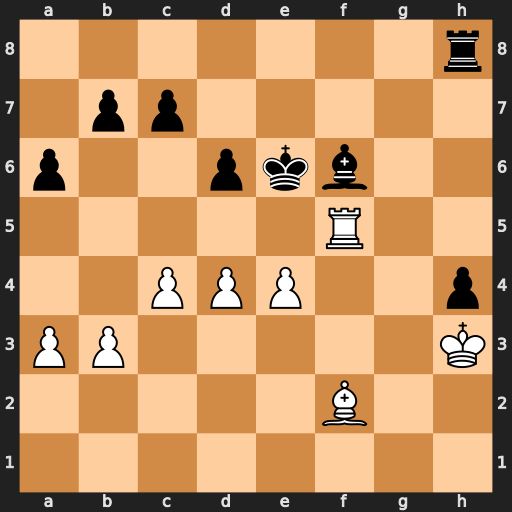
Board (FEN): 7r/1pp5/p2pkb2/5R2/2PPP2p/PP5K/5B2/8
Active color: w
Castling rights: -
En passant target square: -
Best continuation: d5+ Kd7 Rxf6